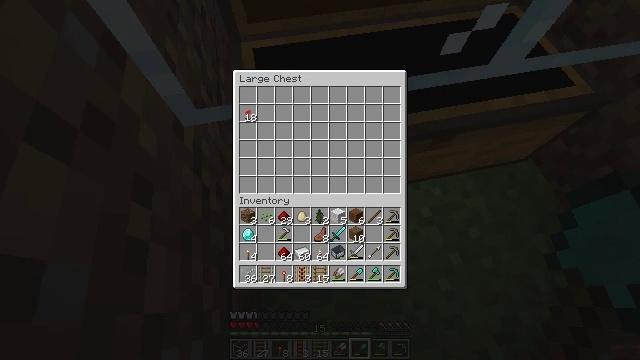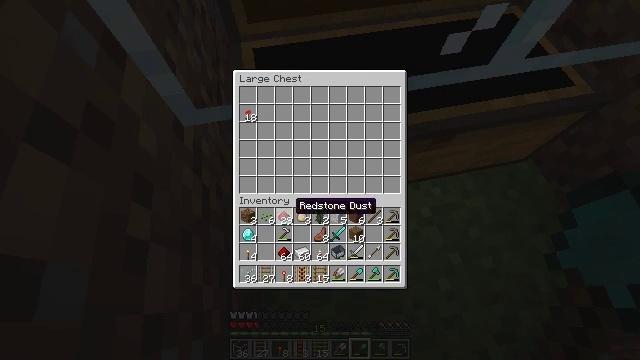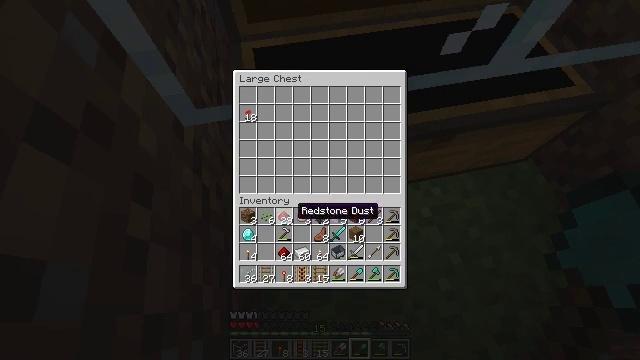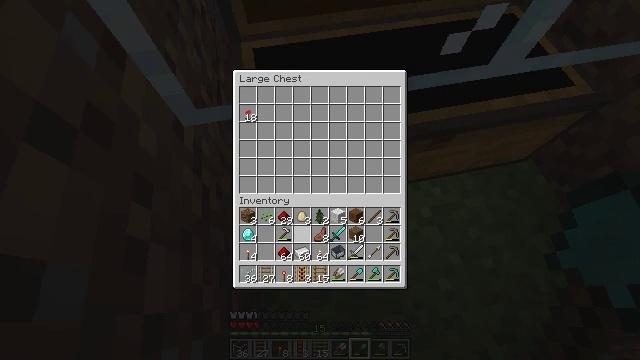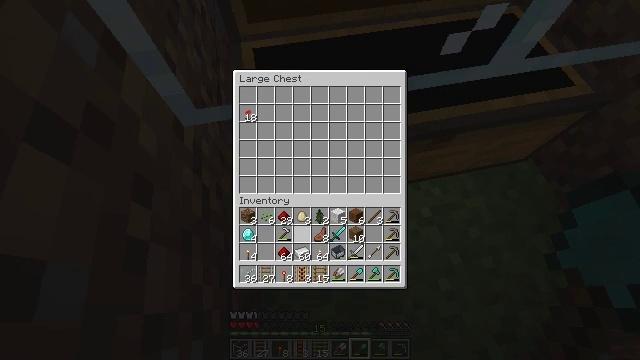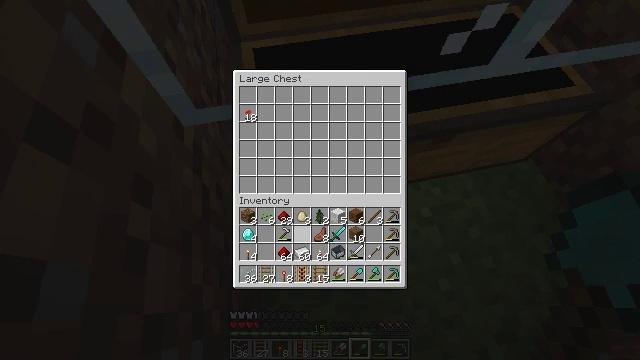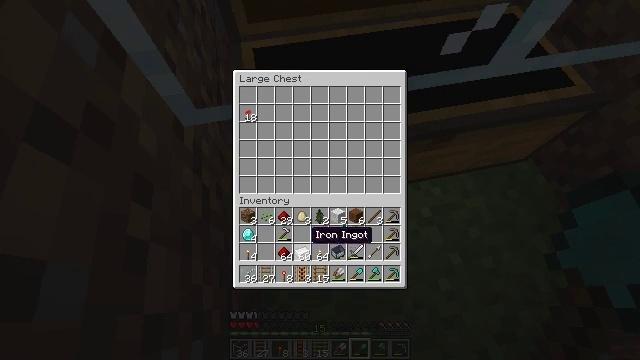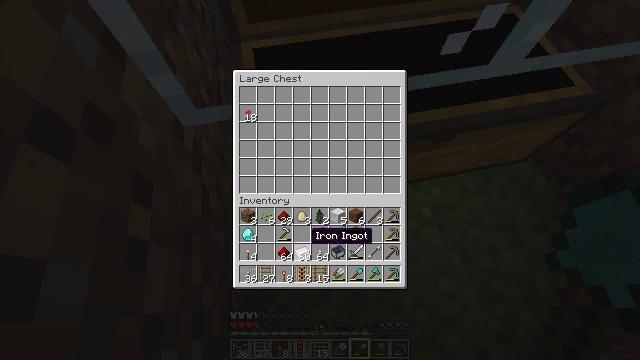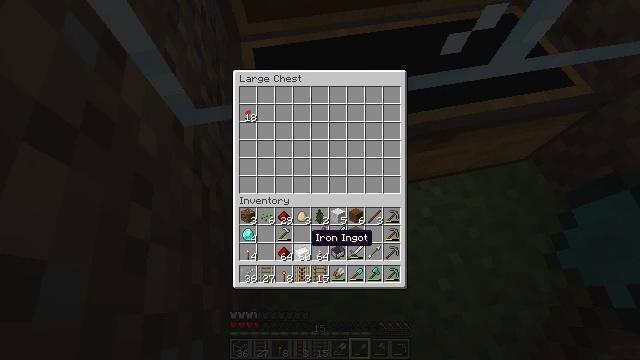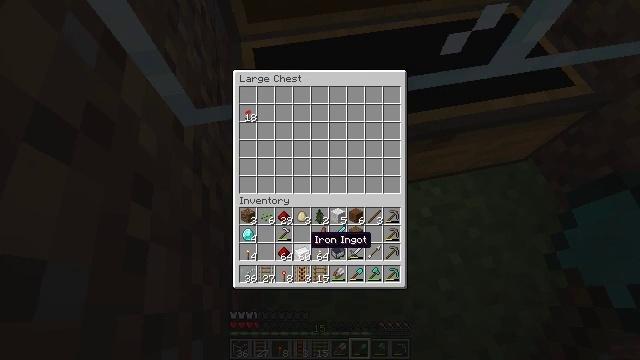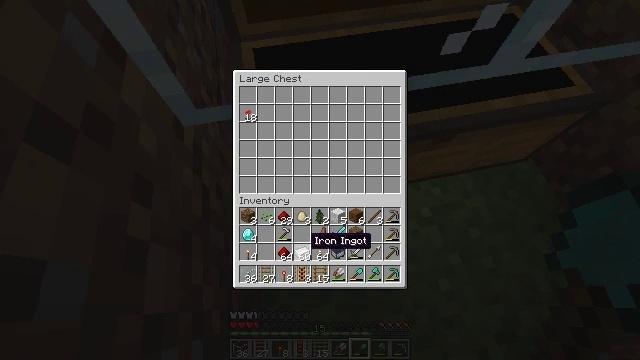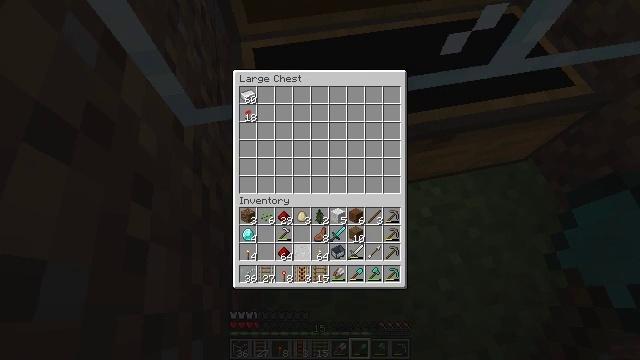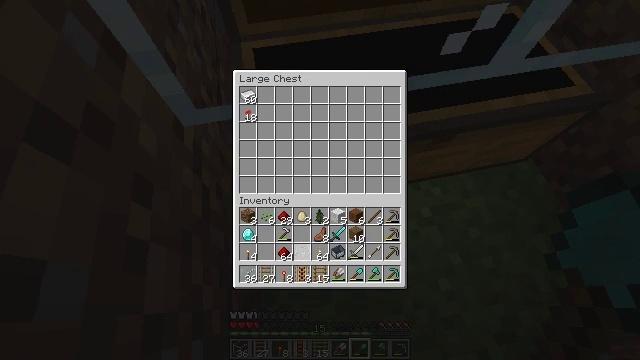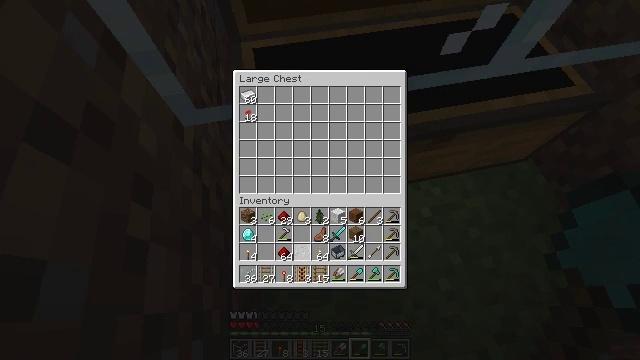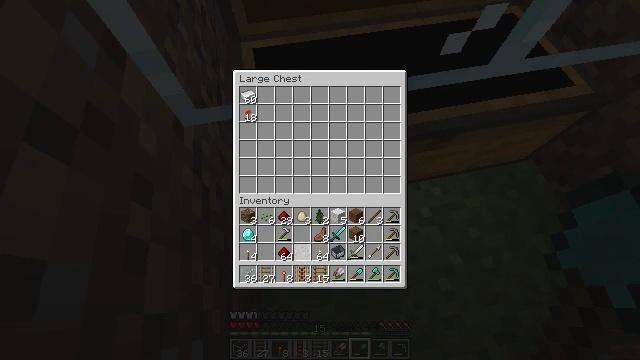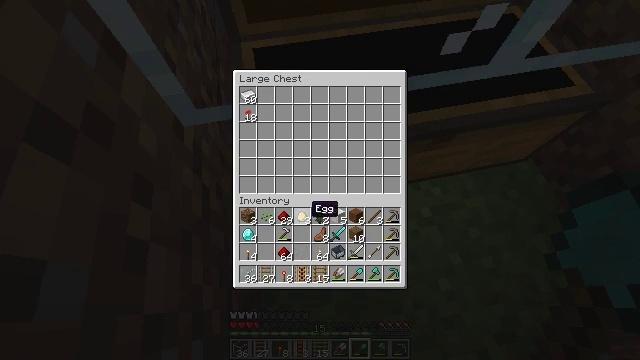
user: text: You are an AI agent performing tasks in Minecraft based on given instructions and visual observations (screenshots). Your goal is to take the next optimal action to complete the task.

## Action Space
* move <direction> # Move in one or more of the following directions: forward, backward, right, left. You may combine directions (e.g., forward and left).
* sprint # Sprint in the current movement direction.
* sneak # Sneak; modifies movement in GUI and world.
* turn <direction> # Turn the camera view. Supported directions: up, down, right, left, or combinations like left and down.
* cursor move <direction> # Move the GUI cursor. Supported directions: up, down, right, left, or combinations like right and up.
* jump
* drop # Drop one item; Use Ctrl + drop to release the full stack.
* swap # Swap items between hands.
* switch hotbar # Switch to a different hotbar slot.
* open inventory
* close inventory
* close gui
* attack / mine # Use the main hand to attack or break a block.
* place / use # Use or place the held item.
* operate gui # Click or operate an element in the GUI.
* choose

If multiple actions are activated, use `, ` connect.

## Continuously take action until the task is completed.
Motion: motion action
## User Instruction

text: Mine the white bed.
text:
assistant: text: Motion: sneak, cursor move down
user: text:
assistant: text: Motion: sneak
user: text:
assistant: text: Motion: sneak, cursor move right and down
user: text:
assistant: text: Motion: sneak
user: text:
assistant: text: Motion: sneak
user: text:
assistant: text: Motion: sneak
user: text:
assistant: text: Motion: sneak
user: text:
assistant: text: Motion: sneak
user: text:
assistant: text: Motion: sneak
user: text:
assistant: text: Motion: sneak
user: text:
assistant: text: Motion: sneak, operate gui
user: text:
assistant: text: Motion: sneak, operate gui
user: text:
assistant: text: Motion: sneak, operate gui
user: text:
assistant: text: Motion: sneak
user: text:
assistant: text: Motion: sneak, cursor move up
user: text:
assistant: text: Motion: sneak, cursor move up
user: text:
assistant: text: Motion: sneak
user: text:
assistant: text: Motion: sneak
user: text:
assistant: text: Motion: sneak
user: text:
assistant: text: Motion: sneak
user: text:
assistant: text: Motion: sneak
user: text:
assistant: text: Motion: sneak
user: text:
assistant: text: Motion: no_op
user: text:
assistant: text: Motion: no_op
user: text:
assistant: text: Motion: no_op
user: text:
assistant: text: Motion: no_op
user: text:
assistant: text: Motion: no_op
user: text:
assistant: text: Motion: no_op
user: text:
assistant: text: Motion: no_op
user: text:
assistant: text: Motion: no_op